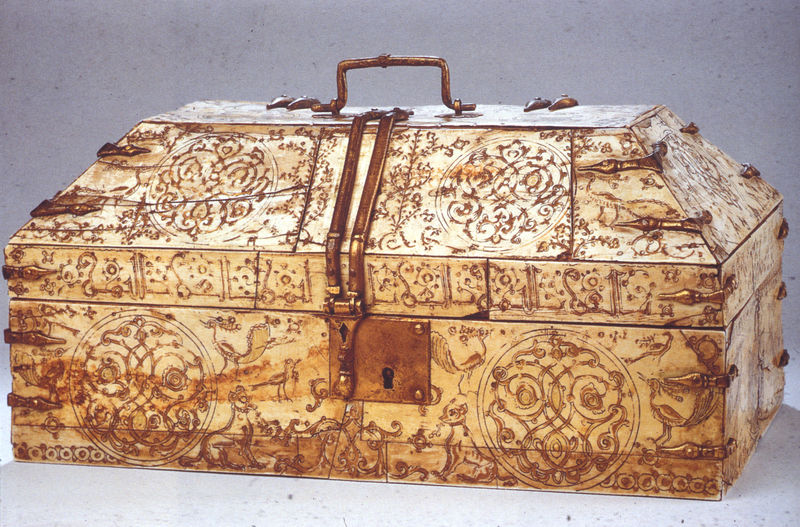
Titel: Pyxis aus Sizilien
Standort: Berlin
Institution: Museum für Islamische Kunst
Schlagwörter: blau, weiß, blumen, braun, holz, symbol, zeichen, hund, schloss, tiere, malerei, muster, ornament, alt, rahmen, vögel, gold, kreis, rund, henkel, ranken, schrift, creme, könig, floral, ornamente, verzierung, metall, bronze, foto, fotografie, griff, eisen, halterung, truhe, deckel, orient, münchen, loch, kupfer, kreise, kiste, pfau, schnitzerei, kasten, verziert, scharniere, schnörkel, arabisch, residenz, scharnier, mittelalter, fabelwesen, rechteckig, schlüssel, beschlag, schatulle, bänder, gegenstand, blech, schrein, kästchen, islam, gebrannt, reliquie, aufbewahrung, beschläge, schatz, schließe, verschluss, geschnitzt, schlüsselloch, verschlossen, wertvoll, öffnen, elfenbein, eingekerbt, koffer, kassette, kalligraphie, insular, minne, fabeltier, beschlagen, zisseliert, reliquienschrein, trapez, gebrauchskunst, holu, reisetruhe, tragegriff, abschliessbar, gechnitzt, verschliessbar, schatzkiste, schatule, aufbewahren, köfferchen, mit schloß, ceylon, metalltruhe, minnekasten, traggriff